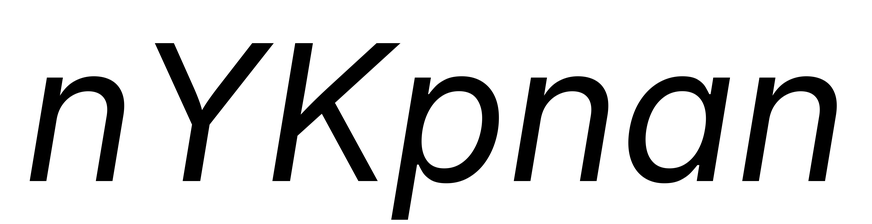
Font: Inter-Italic_Italic